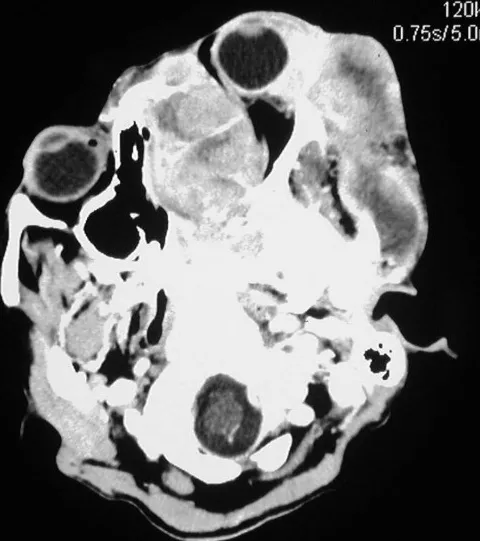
Axial CT cut demonstrating invasion of the tumour into the left orbit, causing proptosis; and the extension of the tumour to the left ethmoidal sinus and the temporal and infra-temporal fossae.
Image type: radiology (ct)